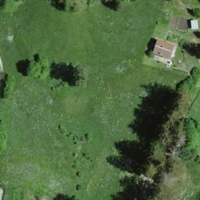
EUNIS habitat code: 24
Species observed at this site:
Caltha palustris